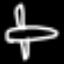
Label: airplane